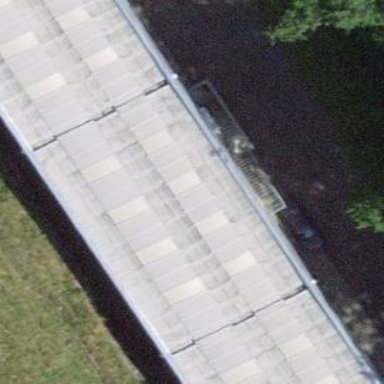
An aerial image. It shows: Industrial building.